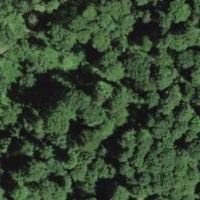
EUNIS habitat code: 41
Species observed at this site:
Lamium galeobdolon